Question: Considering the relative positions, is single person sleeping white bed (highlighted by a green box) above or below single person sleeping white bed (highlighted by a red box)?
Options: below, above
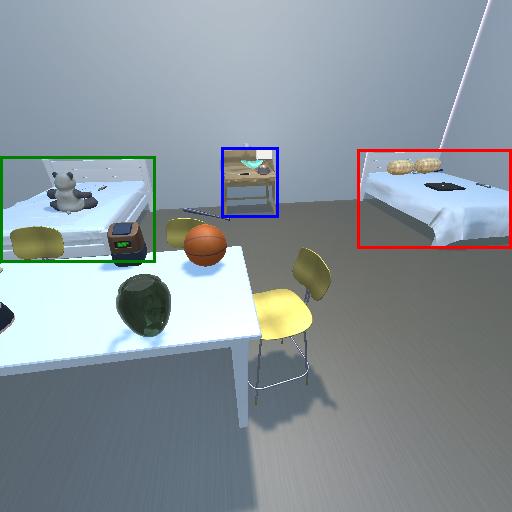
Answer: below